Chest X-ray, PA view. Patient: 17 years old, sex F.
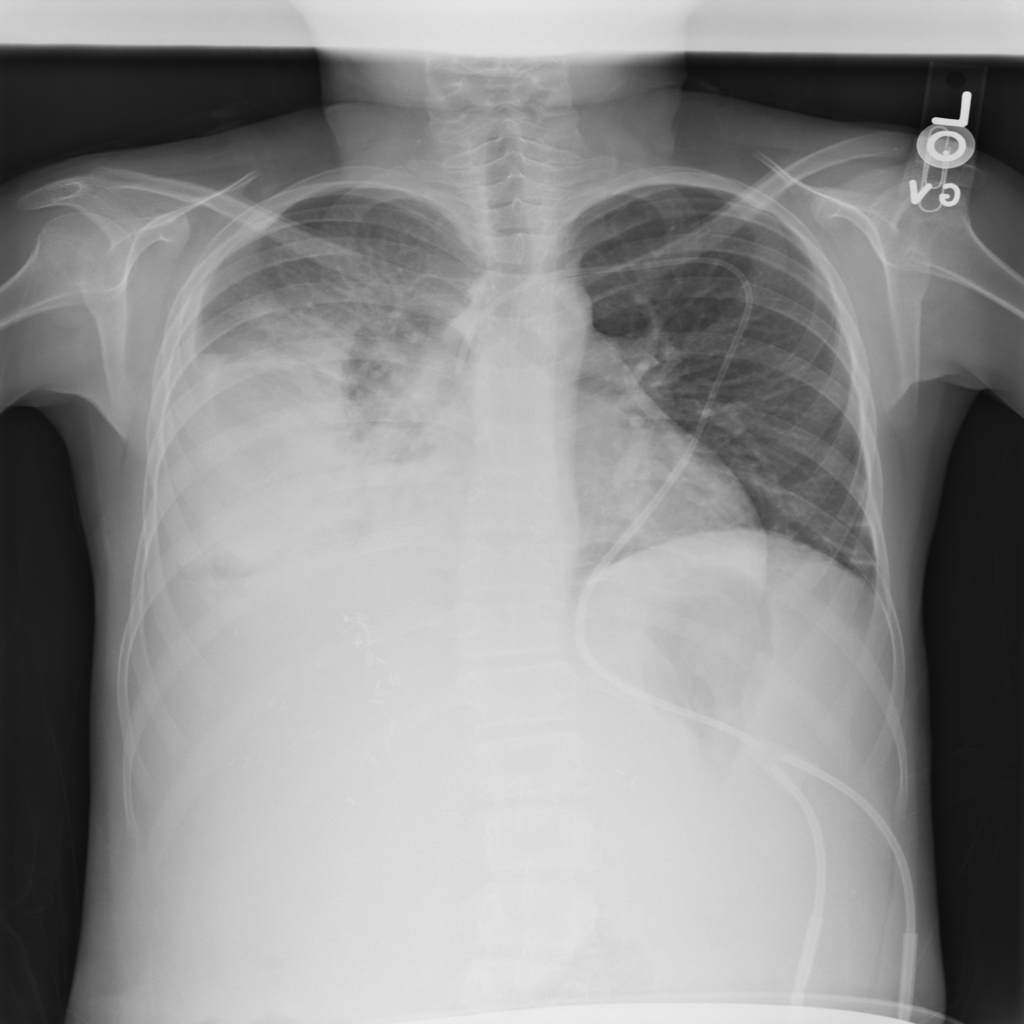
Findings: Effusion